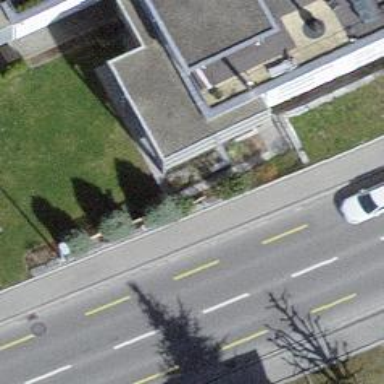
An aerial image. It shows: Sidewalk along the footway.